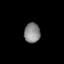
Tissue: lung
Cell type: Epithelial cells
Senescence score: 0.2103
Nuclear area (px): 310
Mean DAPI intensity: 135.077